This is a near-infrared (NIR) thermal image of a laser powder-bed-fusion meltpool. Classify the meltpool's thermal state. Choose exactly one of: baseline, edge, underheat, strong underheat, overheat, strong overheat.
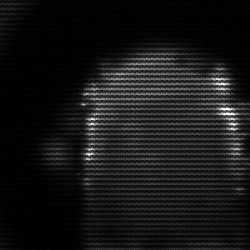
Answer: baseline